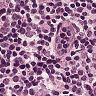
Metastatic tissue present: no